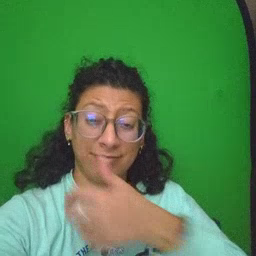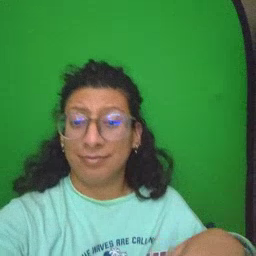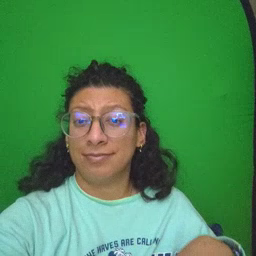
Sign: every